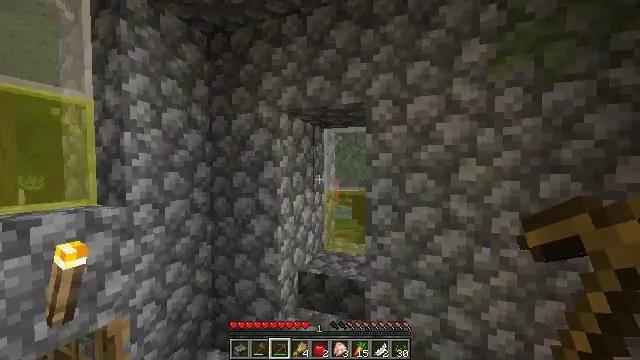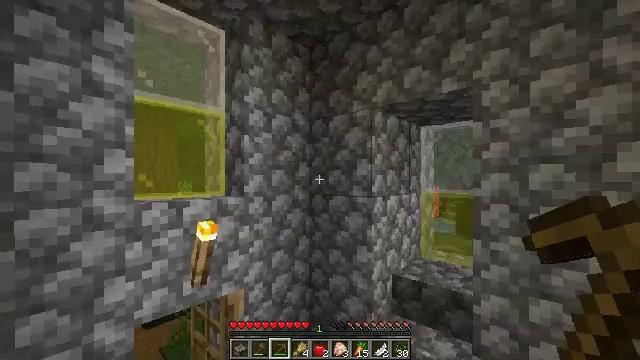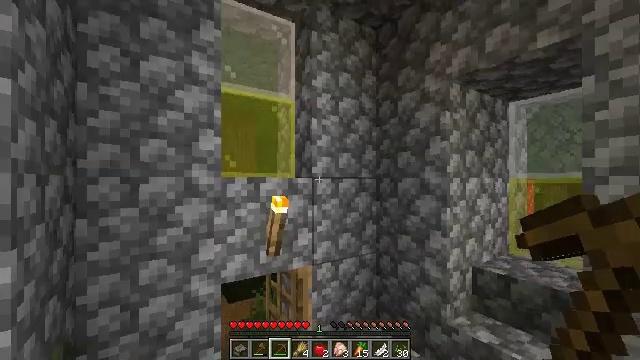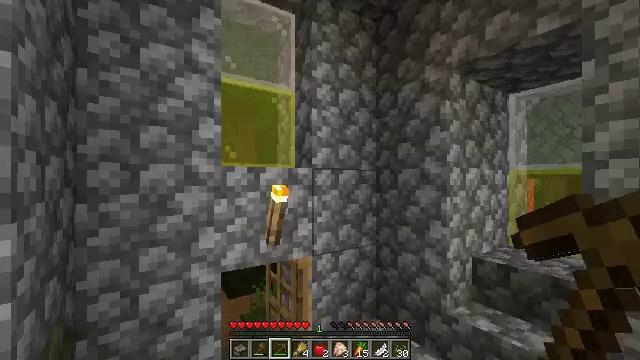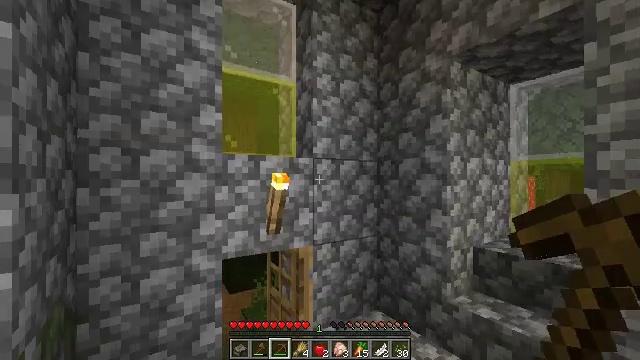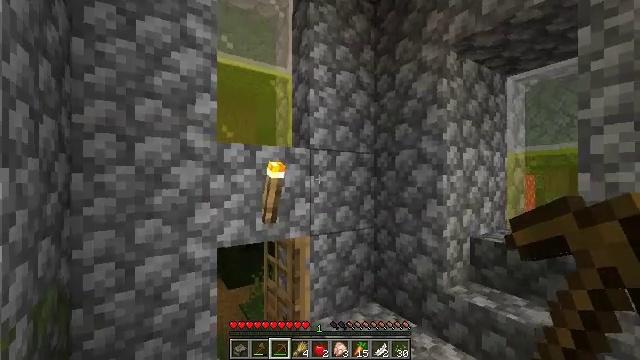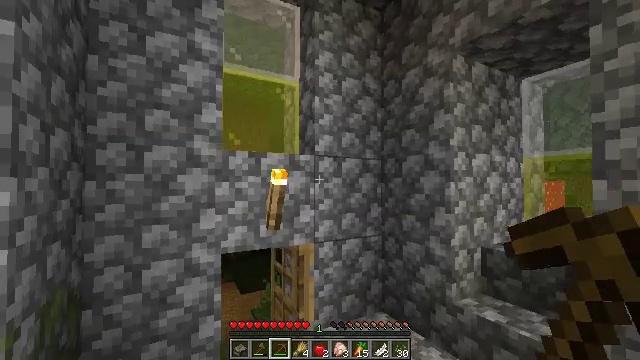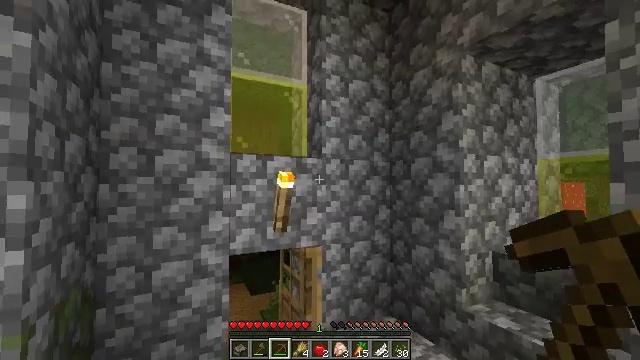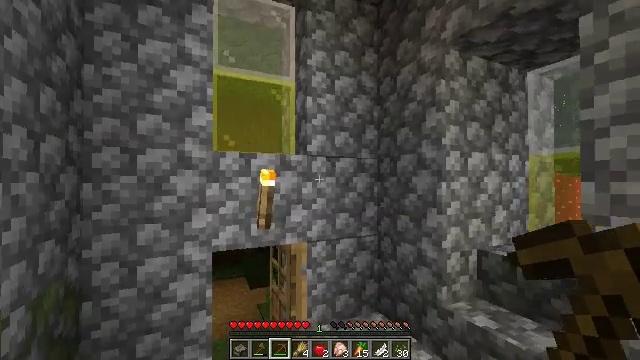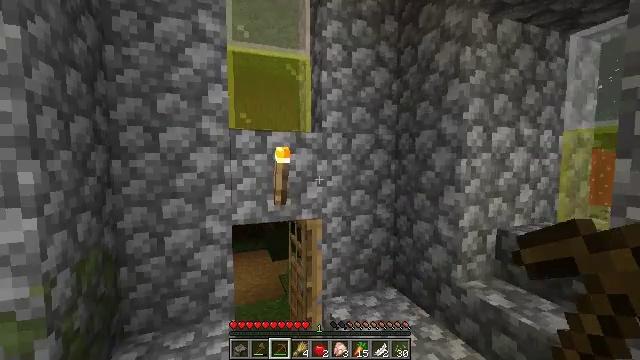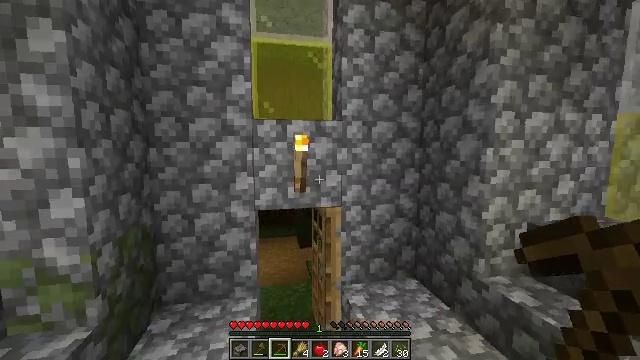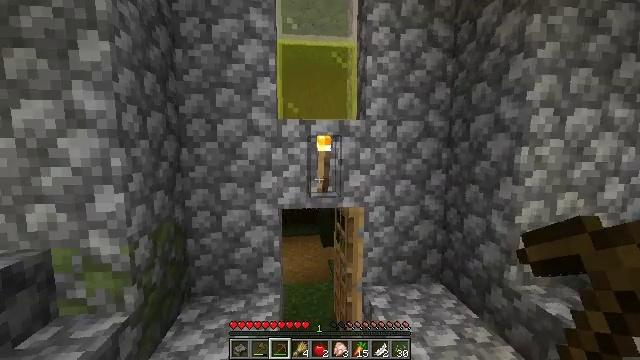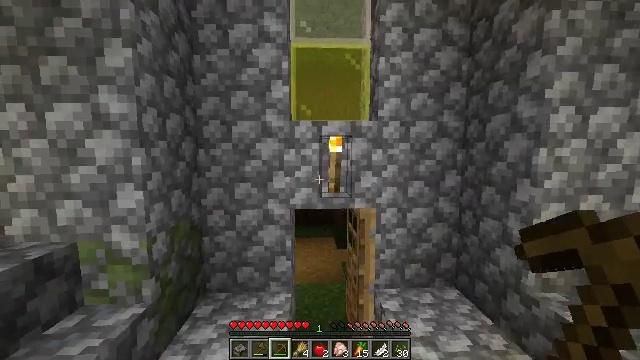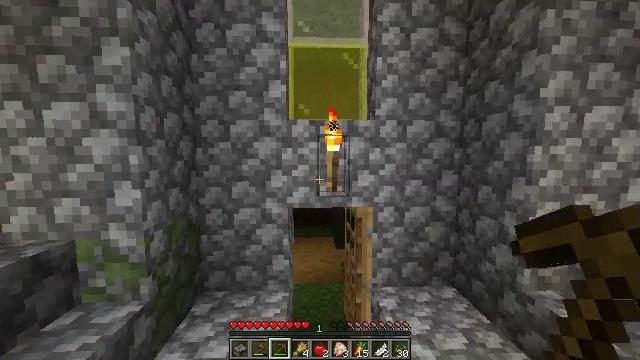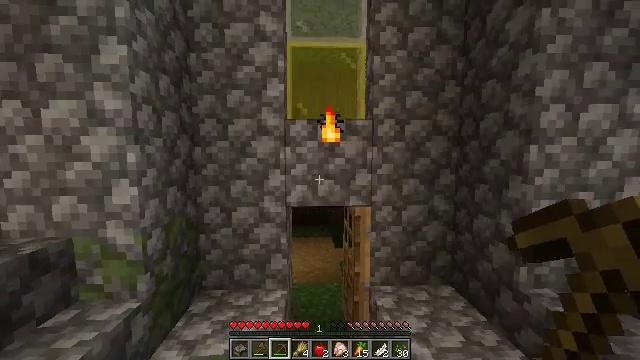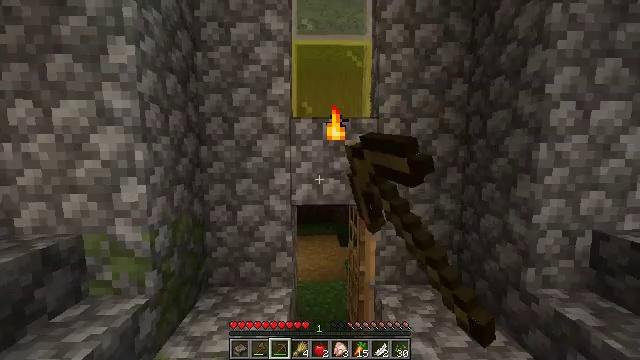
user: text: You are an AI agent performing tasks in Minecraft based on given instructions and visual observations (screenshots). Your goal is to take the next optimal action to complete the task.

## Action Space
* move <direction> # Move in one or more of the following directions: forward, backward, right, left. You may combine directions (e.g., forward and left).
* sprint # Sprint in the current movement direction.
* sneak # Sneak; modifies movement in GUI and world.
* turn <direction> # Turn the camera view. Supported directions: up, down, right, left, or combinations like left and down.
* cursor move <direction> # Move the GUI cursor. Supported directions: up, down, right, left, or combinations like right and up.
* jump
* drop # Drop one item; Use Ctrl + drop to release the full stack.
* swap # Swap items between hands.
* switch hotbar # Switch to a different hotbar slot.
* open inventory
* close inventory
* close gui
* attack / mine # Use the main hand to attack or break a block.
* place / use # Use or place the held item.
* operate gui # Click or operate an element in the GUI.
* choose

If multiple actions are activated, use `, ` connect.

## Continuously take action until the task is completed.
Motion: motion action
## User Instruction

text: Break the wall torch for relocation.
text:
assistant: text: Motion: turn left and up
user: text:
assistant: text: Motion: turn left
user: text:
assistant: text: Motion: no_op
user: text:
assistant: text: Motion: move right
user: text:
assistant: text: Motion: move right
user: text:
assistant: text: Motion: move right, turn left and up
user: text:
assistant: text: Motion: move right, turn left
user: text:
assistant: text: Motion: move right, turn left and down
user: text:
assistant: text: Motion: move right, turn left and down
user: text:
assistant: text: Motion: turn left and down
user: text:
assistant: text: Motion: turn left
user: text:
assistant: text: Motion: turn left
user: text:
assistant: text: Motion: no_op
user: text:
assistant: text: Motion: attack / mine
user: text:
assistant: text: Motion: turn left, attack / mine
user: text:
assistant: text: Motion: attack / mine
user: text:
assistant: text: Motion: move forward
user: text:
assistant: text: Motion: move forward
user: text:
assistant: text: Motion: move forward
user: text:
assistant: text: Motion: no_op